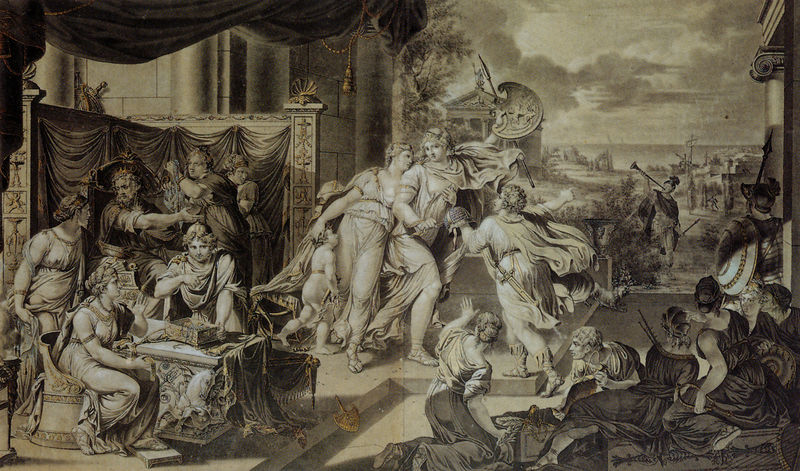
Titel: Achill auf Skyros
Künstler: Joseph Hoffmann
Standort: Weimar
Institution: Kunstsammlungen zu Weimar
Schlagwörter: baum, himmel, kampf, körper, mann, meer, schatten, umhang, weiß, wolken, frauen, gelb, landschaft, menschen, stadt, ufer, bewegung, braun, frau, grau, hintergrund, kleid, kleider, licht, männer, ohr, schmuck, schwarz, stuhl, szene, säule, säulen, tisch, zeichnung, ausblick, gebäude, gras, wiese, wolke, fest, fächer, gesellschaft, ornament, tanz, feier, gelage, architektur, falten, historie, horn, instrument, vorhang, horizont, wole, gold, sessel, sitzend, stoff, drei, gewänder, kind, krone, locken, handel, kinder, relief, papier, sitz, mast, giebel, mauer, grafik, monochrom, hof, platz, grisaille, figuren, masten, krieg, schlacht, historienbild, könig, soldaten, thron, essen, grazien, draperie, paravan, paravent, stufe, kordel, faltenwurf, flucht, schild, truhe, antike, buch, palast, abschied, druck, druckgrafik, radierung, stich, illustration, raub, schilder, schwarzweiß, schwert, schwerter, waffen, soldat, wei0, aquatinta, herrscher, mythologie, pinsel, göttin, orgie, kapitelle, rom, kasten, voluten, götter, mystisch, griechisch, mythos, dramatik, krieger, griechenland, poussin, umhänge, spiele, tempel, speer, basis, fanfare, drappage, posaune, kupferstich, klassik, helden, grieche, athene, mythen, römisch, schilde, troja, trompete, waren, geschenke, cornelius, gaben, ovid, trompeter, achilles, achill, vorhng, worhang, trompet, göttersage, mhytologie, et, palastraub, massendarstellung, römer